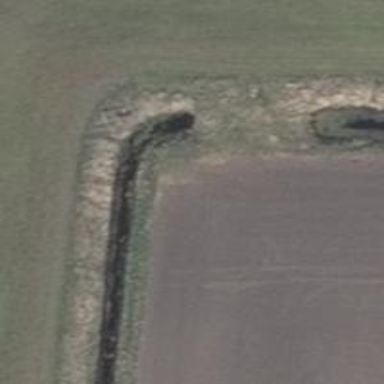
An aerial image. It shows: Culvert tunnel.